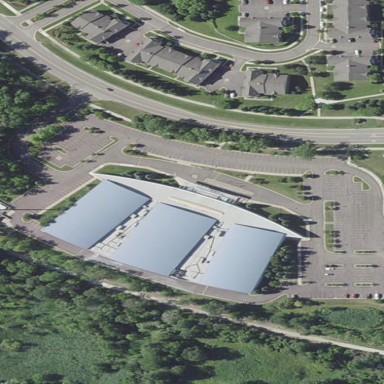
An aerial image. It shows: Building suitable for skating activities.